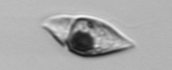
Label: Amphidinium